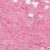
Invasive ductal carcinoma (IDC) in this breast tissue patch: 0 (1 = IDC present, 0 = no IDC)